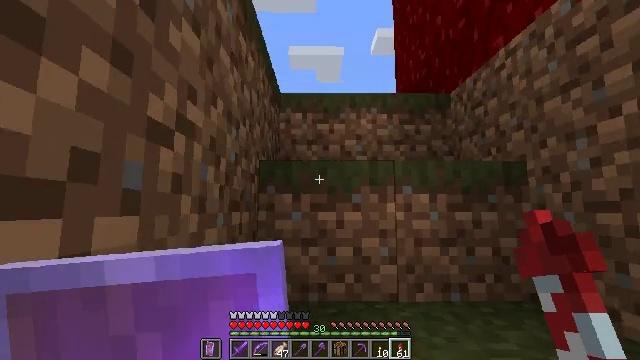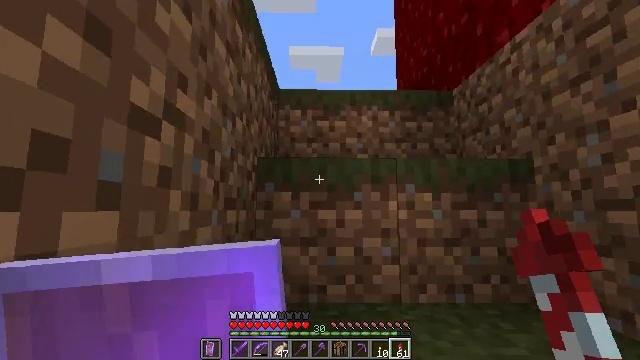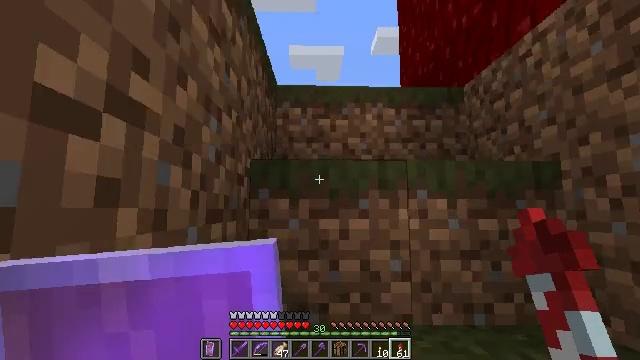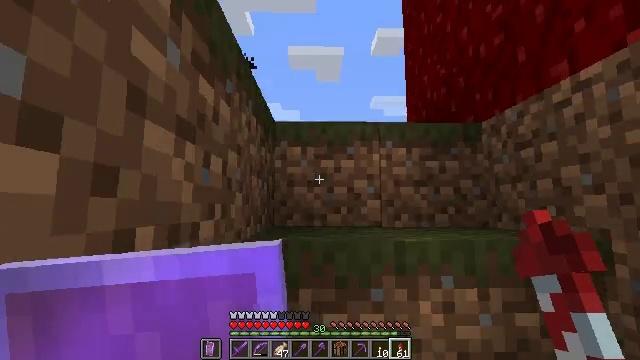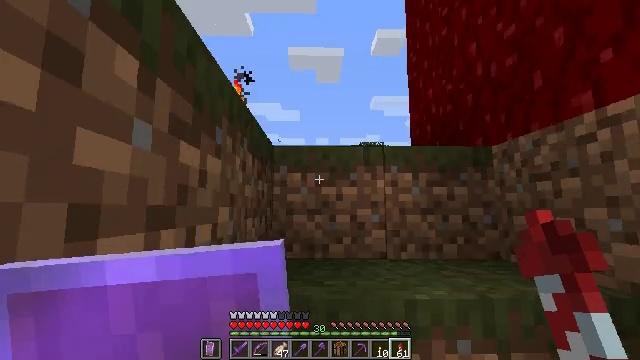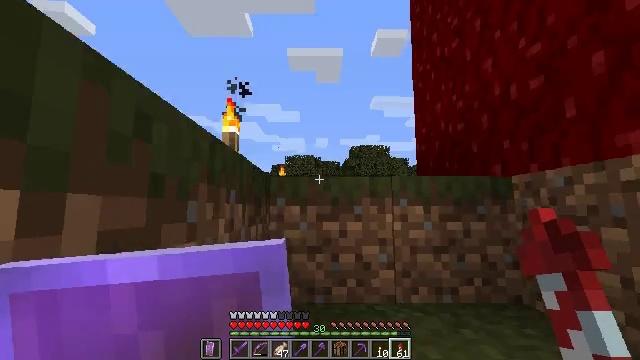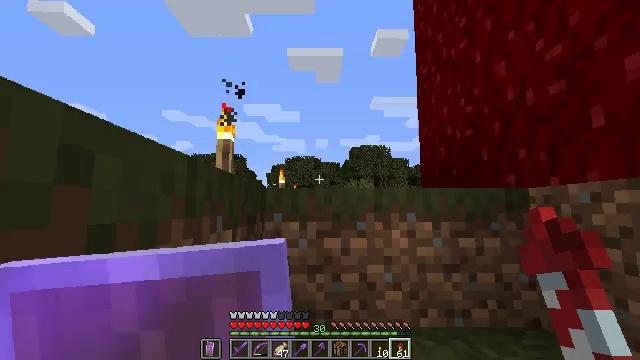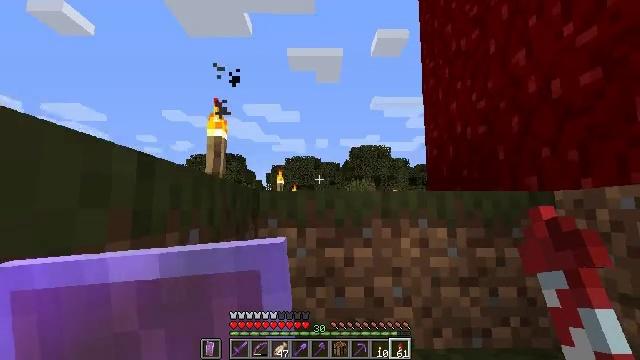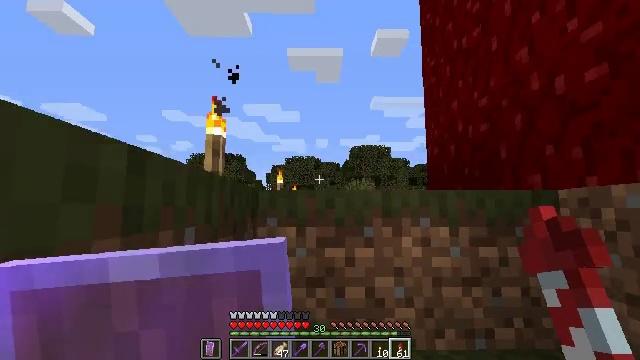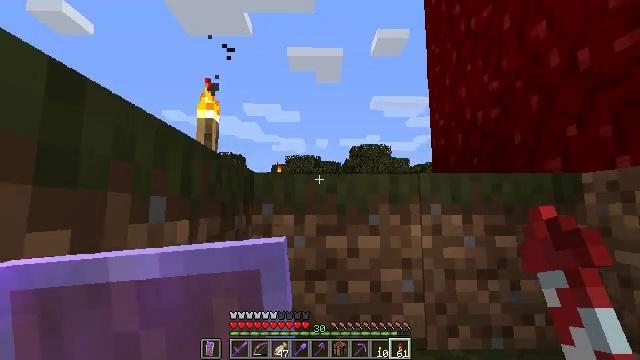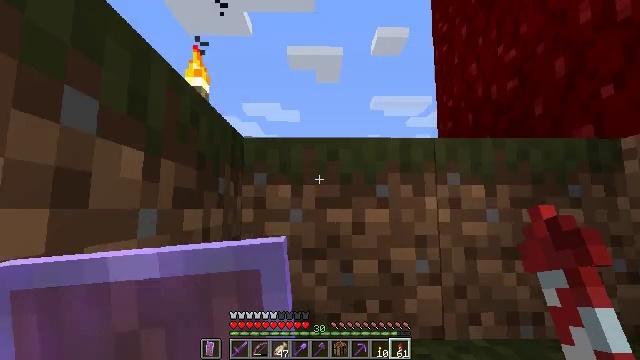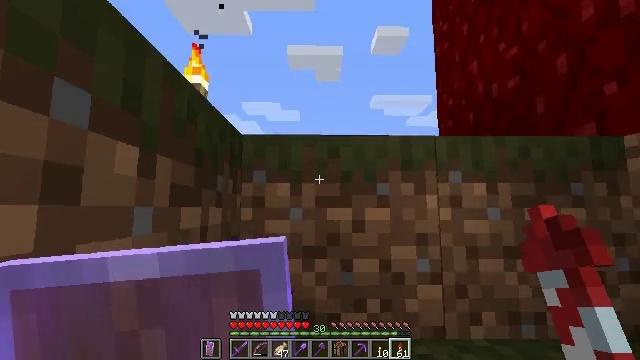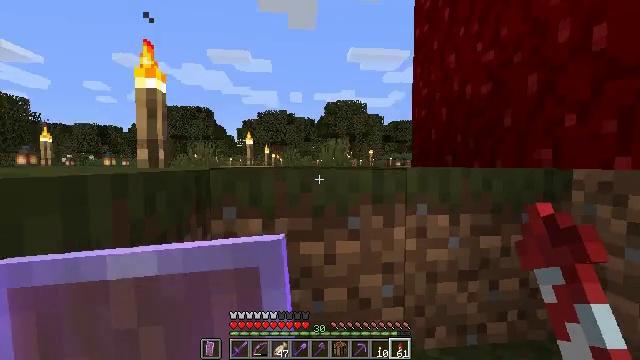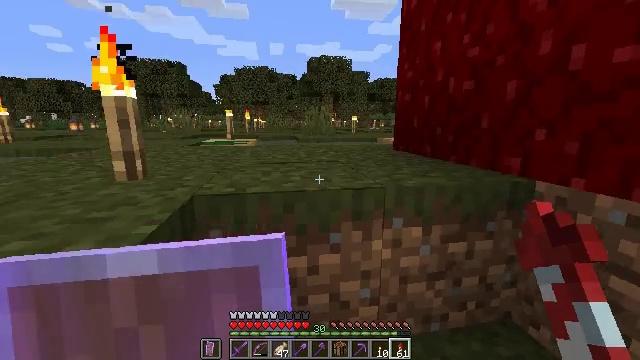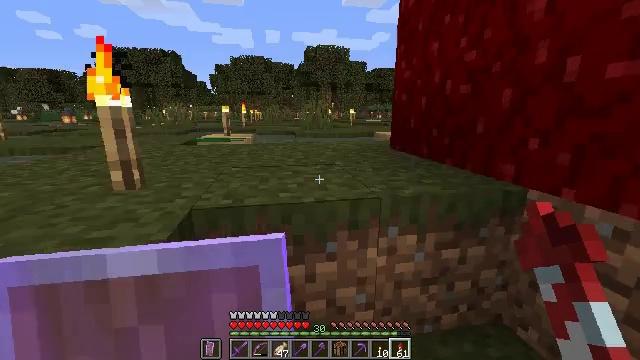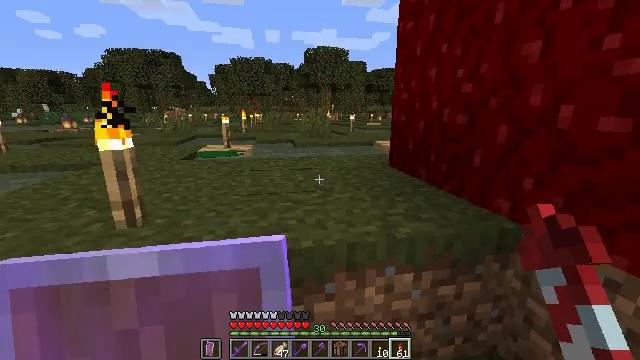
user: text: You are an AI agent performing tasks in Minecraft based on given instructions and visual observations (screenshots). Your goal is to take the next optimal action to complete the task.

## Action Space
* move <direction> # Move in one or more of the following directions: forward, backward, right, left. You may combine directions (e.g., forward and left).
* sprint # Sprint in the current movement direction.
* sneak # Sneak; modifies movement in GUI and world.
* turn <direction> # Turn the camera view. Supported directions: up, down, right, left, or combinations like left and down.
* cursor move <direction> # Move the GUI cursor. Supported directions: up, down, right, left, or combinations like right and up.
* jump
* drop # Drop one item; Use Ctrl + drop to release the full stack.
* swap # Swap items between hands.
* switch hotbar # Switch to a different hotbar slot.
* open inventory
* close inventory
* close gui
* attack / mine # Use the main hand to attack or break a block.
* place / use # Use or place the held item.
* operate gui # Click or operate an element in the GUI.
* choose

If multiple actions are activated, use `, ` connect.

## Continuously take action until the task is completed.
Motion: motion action
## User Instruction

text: Gather the sticky piston from a redstone contraption.
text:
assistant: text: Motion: move forward
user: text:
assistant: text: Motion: move forward, jump
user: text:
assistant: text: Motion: move forward, jump
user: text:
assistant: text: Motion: move forward, jump
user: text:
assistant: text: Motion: move forward, jump
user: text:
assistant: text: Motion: move forward, jump
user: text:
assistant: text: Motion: move forward
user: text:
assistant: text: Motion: move forward
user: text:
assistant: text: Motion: move forward
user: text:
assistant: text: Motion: move forward
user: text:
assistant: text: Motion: move forward
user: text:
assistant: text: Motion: move forward, turn right and down, jump
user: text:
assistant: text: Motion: move forward, turn right and down, jump
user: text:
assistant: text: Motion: move forward, turn down, jump
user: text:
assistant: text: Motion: move forward, jump
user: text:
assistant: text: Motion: move forward
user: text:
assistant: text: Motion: move forward
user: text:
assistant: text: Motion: move forward
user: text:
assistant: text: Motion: move forward
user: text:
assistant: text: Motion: move forward
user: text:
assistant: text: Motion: move forward
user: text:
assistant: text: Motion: move forward, jump
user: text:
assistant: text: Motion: move forward, jump
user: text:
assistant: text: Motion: move forward, jump
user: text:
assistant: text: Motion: move forward, jump
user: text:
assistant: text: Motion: move forward
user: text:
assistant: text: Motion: move forward
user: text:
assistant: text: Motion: move forward
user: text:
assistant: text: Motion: move forward and move left
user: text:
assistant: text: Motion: move forward and move left